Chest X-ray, AP view. Patient: 38 years old, sex M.
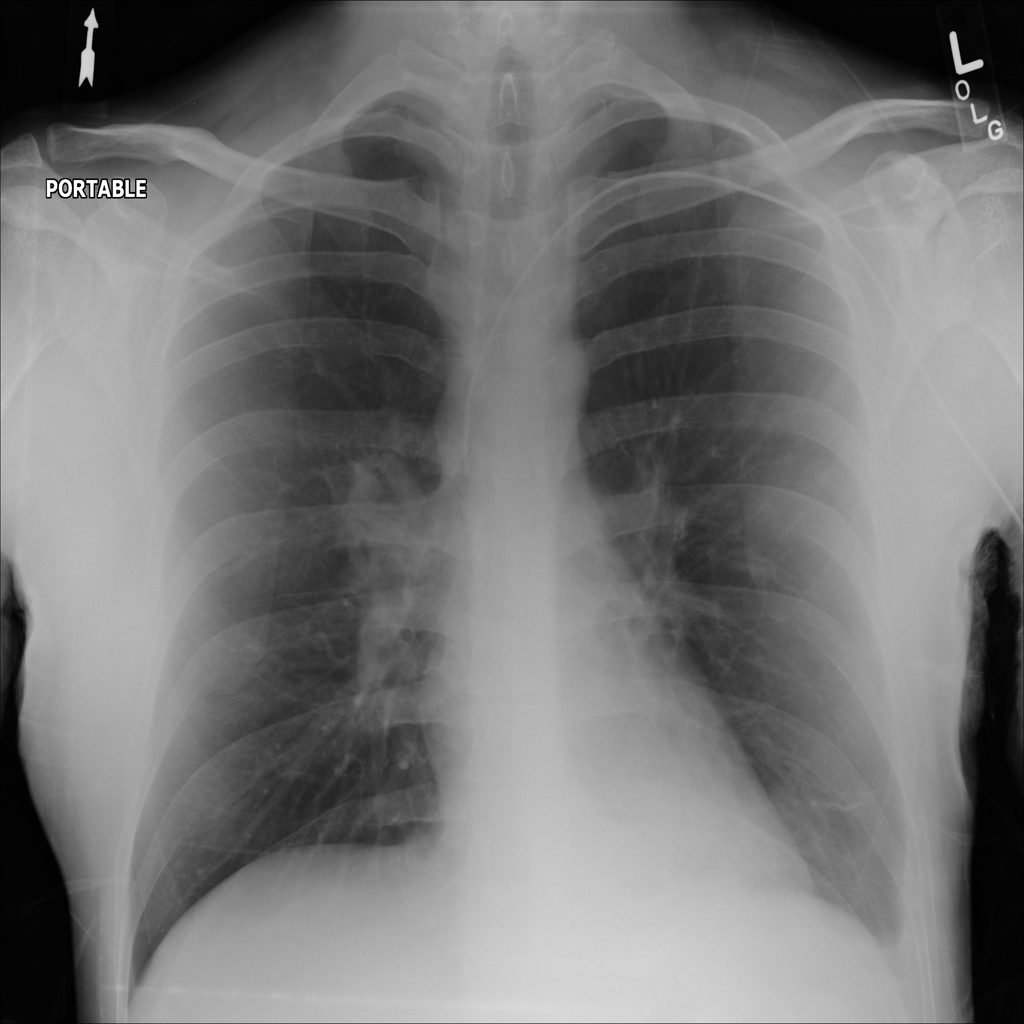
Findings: Atelectasis, Effusion, Pleural_Thickening